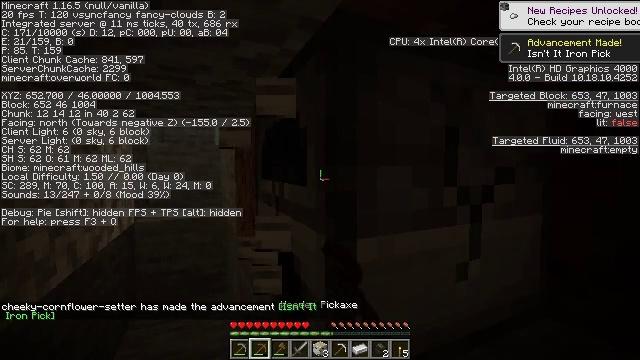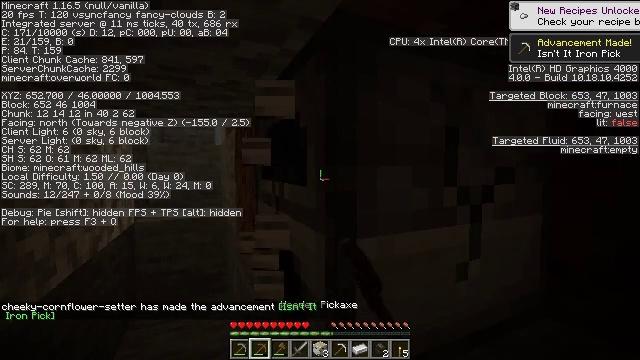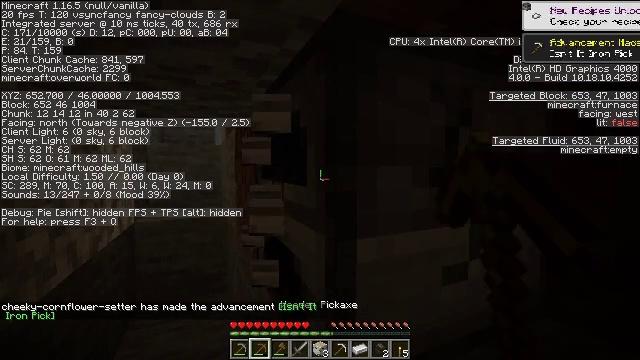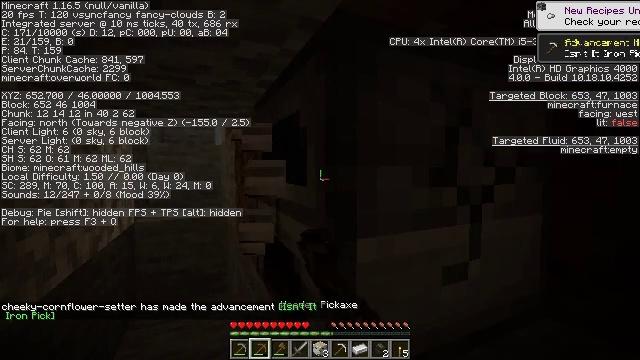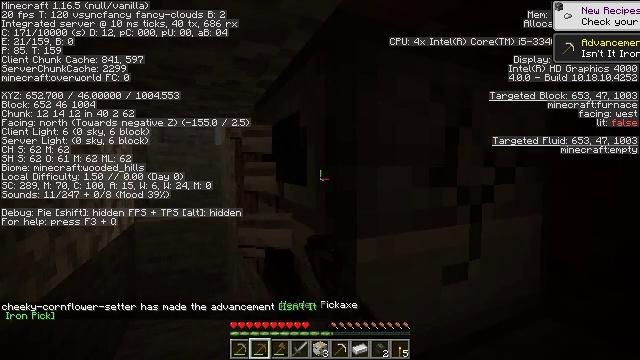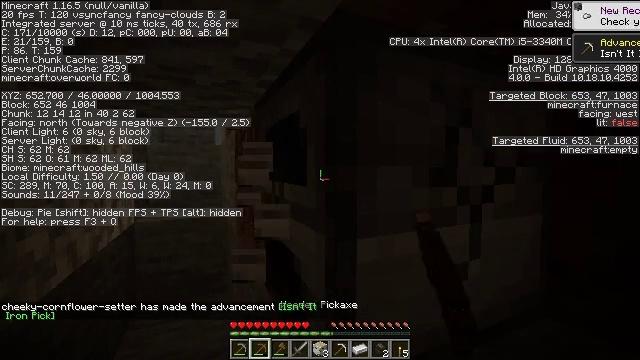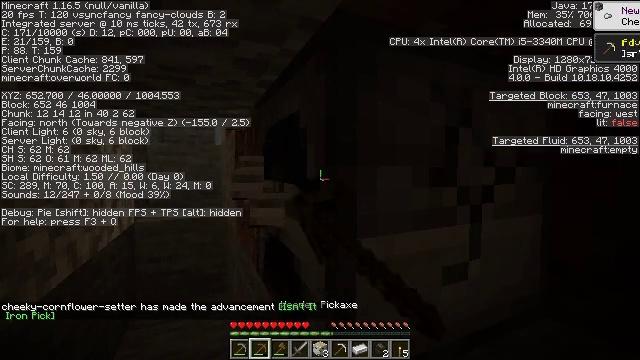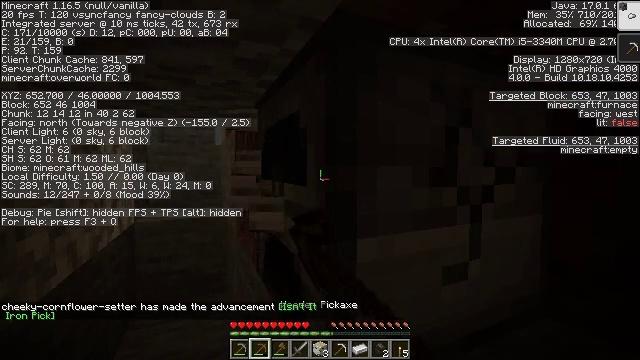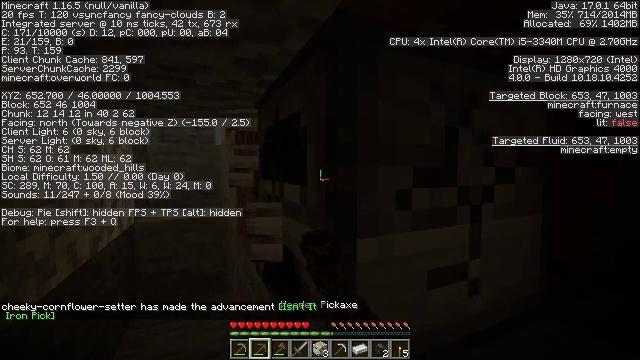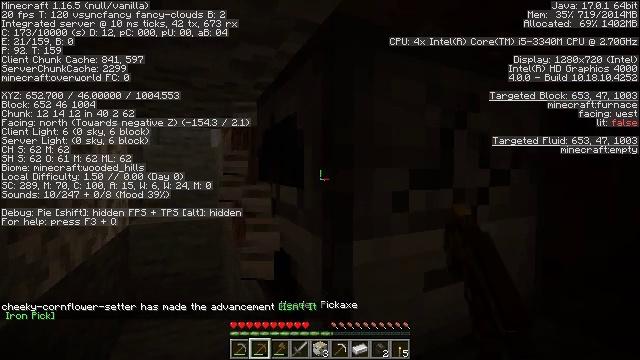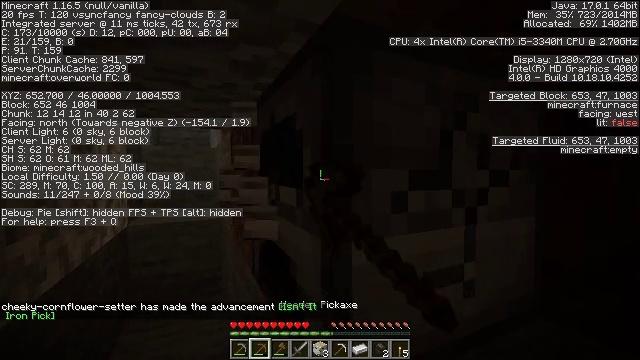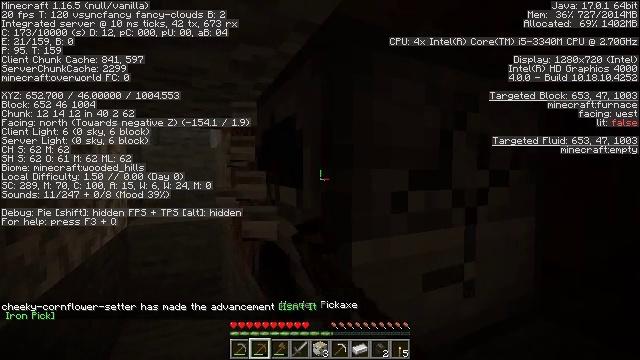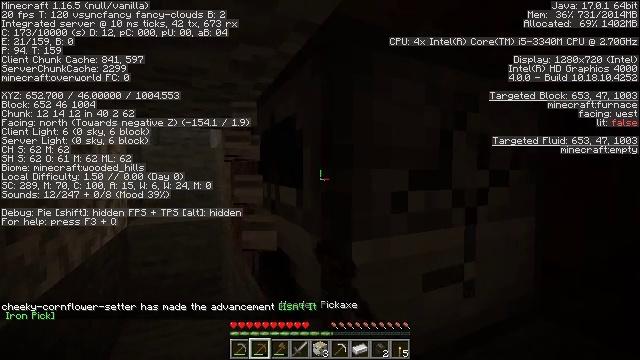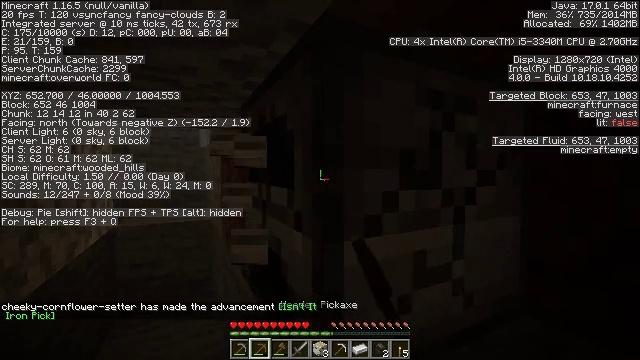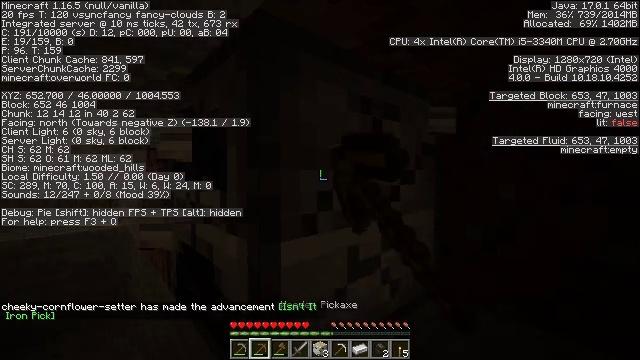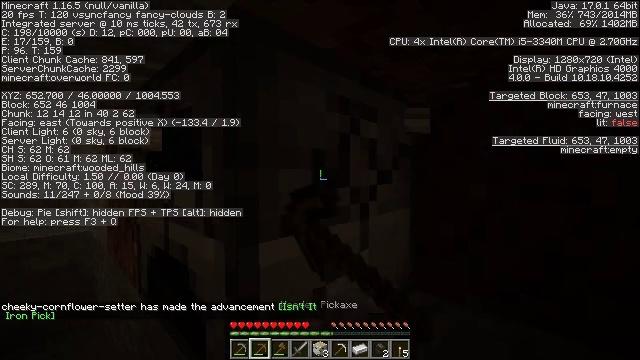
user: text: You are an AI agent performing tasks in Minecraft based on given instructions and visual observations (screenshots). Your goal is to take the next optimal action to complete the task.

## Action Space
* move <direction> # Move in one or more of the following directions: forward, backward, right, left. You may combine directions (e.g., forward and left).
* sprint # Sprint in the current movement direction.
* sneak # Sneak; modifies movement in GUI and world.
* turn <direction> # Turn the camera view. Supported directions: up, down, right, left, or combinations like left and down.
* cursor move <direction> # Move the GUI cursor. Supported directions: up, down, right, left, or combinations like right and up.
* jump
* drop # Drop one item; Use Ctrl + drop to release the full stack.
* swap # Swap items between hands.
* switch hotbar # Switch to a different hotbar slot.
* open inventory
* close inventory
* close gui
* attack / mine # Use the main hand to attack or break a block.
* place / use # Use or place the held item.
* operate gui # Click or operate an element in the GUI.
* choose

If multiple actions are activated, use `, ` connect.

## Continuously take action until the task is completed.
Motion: motion action
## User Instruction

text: Get the furnace back into your inventory.
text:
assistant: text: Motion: attack / mine
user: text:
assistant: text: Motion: attack / mine
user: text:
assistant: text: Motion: attack / mine
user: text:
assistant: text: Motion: attack / mine
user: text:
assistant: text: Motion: attack / mine
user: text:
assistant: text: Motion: attack / mine
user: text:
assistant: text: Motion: attack / mine
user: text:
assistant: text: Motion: attack / mine
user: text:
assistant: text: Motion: attack / mine
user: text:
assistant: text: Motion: attack / mine
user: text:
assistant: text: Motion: attack / mine
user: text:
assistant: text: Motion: attack / mine
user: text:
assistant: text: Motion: turn right, attack / mine
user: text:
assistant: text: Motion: turn right, attack / mine
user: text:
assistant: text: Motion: turn right, attack / mine
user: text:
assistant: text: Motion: attack / mine
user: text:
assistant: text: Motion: attack / mine
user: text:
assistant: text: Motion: attack / mine
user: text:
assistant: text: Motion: attack / mine
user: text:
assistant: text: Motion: attack / mine
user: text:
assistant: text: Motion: attack / mine
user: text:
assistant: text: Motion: attack / mine
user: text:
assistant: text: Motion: attack / mine
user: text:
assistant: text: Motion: attack / mine
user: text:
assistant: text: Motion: attack / mine
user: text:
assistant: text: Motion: attack / mine
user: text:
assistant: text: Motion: attack / mine
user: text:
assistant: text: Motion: attack / mine
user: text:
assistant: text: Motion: attack / mine
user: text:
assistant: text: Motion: attack / mine